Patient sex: M
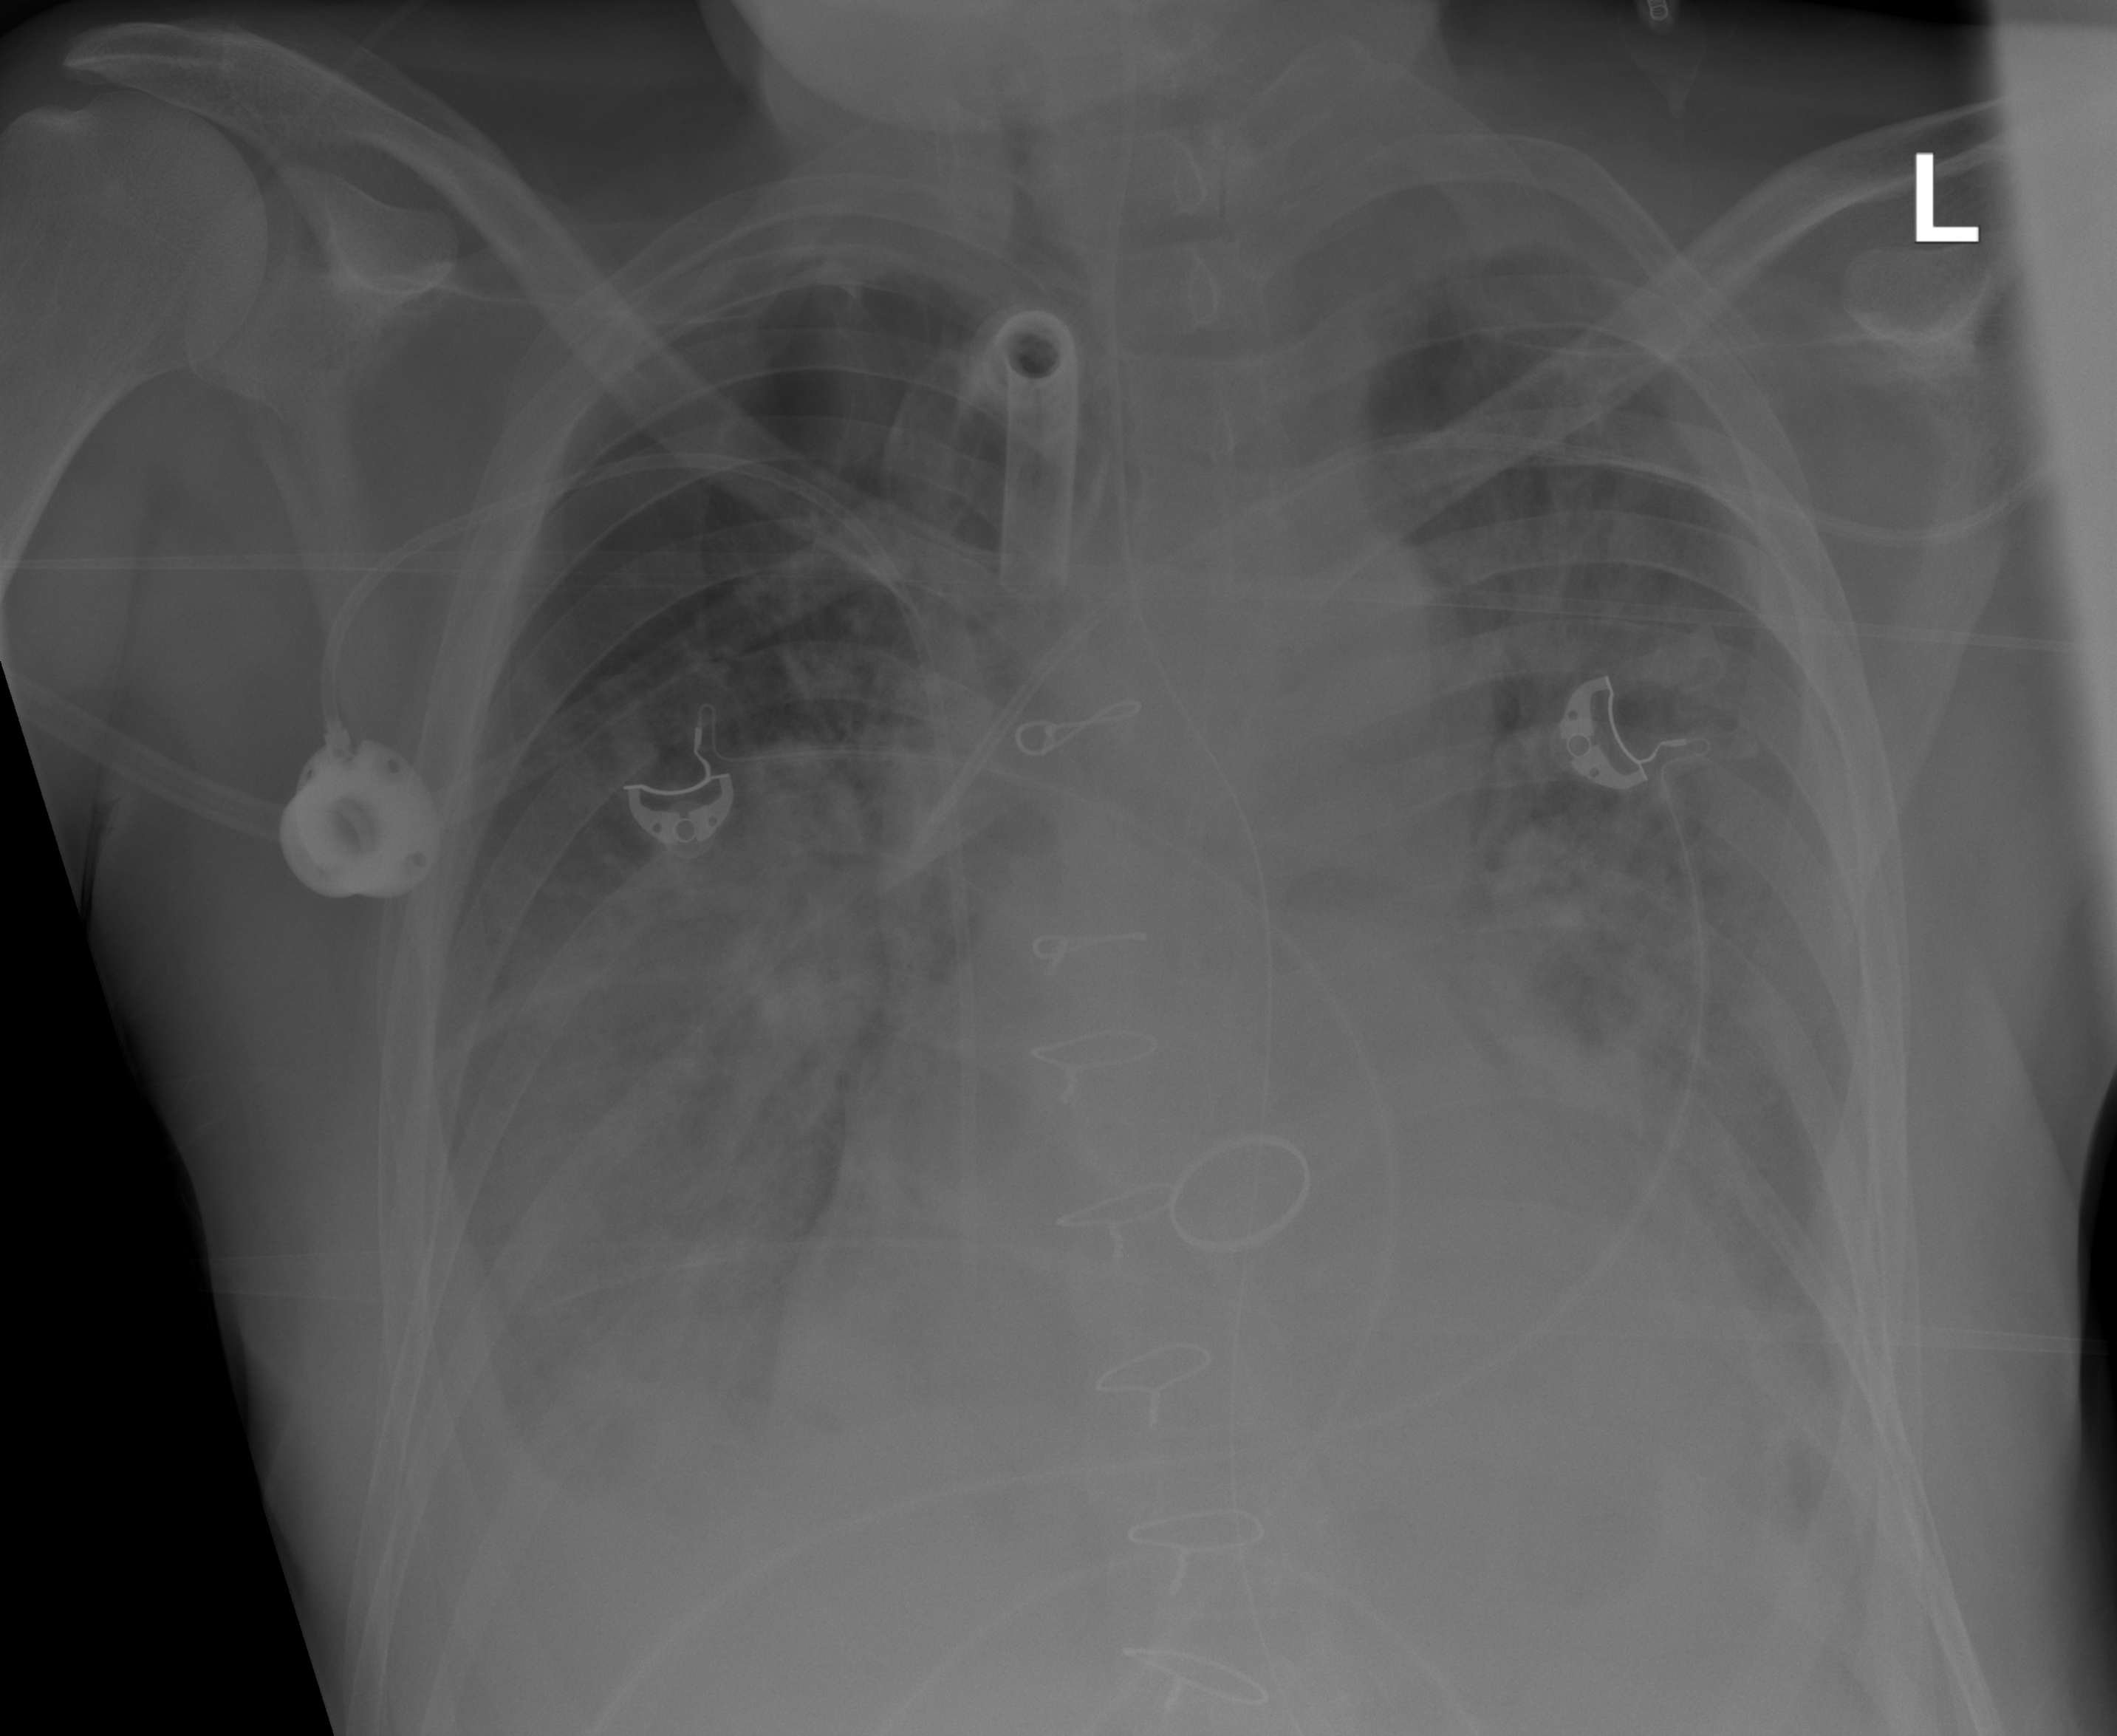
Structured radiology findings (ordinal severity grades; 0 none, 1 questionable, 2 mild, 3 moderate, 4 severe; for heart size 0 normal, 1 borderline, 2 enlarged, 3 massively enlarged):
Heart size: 2
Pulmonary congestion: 2
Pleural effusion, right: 3
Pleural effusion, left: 3
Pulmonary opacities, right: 3
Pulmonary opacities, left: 3
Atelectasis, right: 3
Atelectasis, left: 3